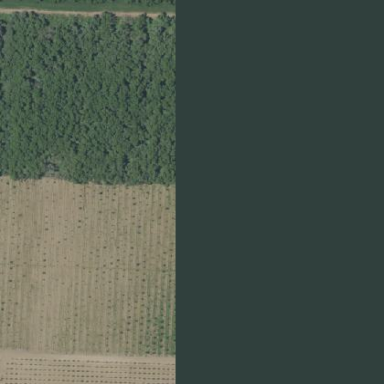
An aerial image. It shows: Orchard filled with walnut trees.